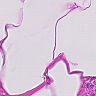
Metastatic tissue present: no